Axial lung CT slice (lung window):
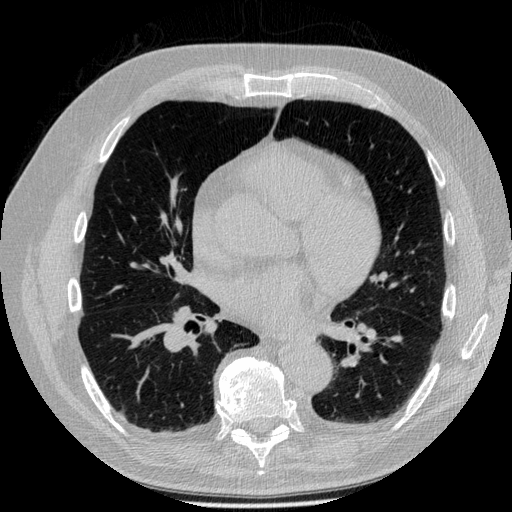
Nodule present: no